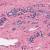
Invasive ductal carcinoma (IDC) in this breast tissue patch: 1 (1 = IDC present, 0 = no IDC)